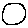
Label: moon